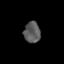
Tissue: skin
Cell type: Epithelial cells
Senescence score: 0.2805
Nuclear area (px): 338
Mean DAPI intensity: 89.923